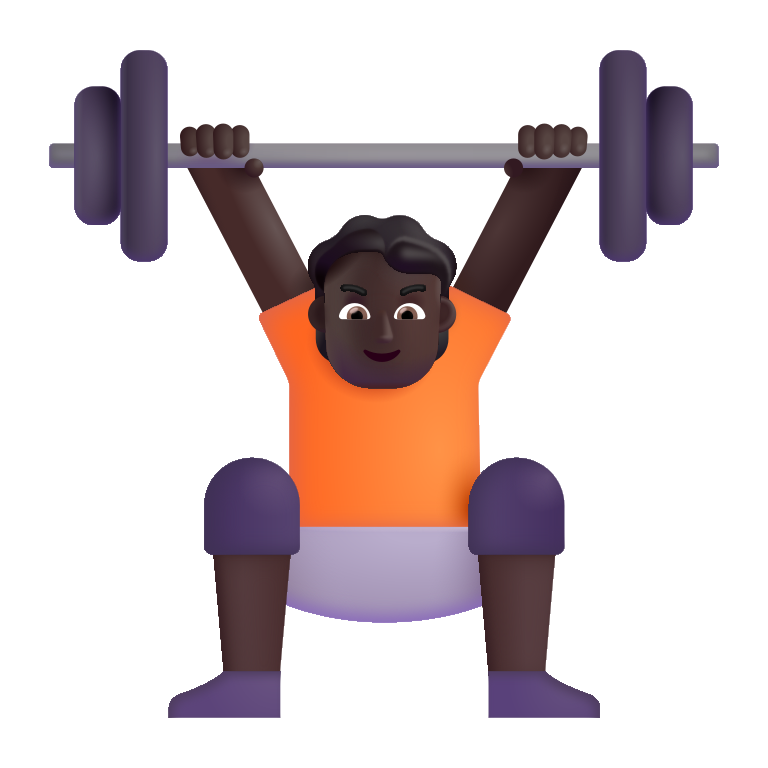
person lifting weights color dark